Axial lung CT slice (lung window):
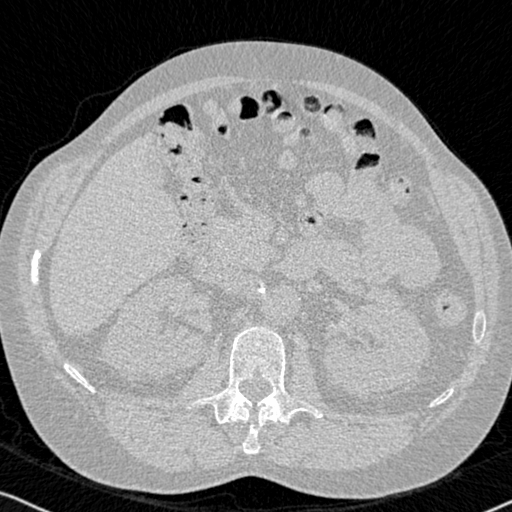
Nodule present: no